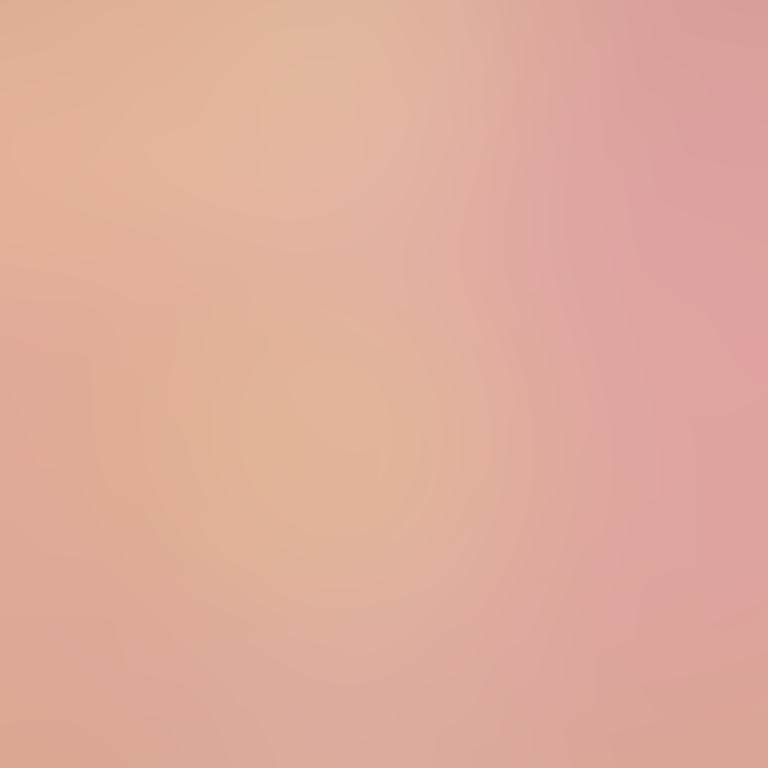
Abstract light effect, smooth gradient from soft peach to gentle rose, serene atmosphere, diffuse glow, no room, no furniture, no objects.